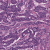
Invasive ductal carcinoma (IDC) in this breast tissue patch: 1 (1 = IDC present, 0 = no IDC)